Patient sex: M
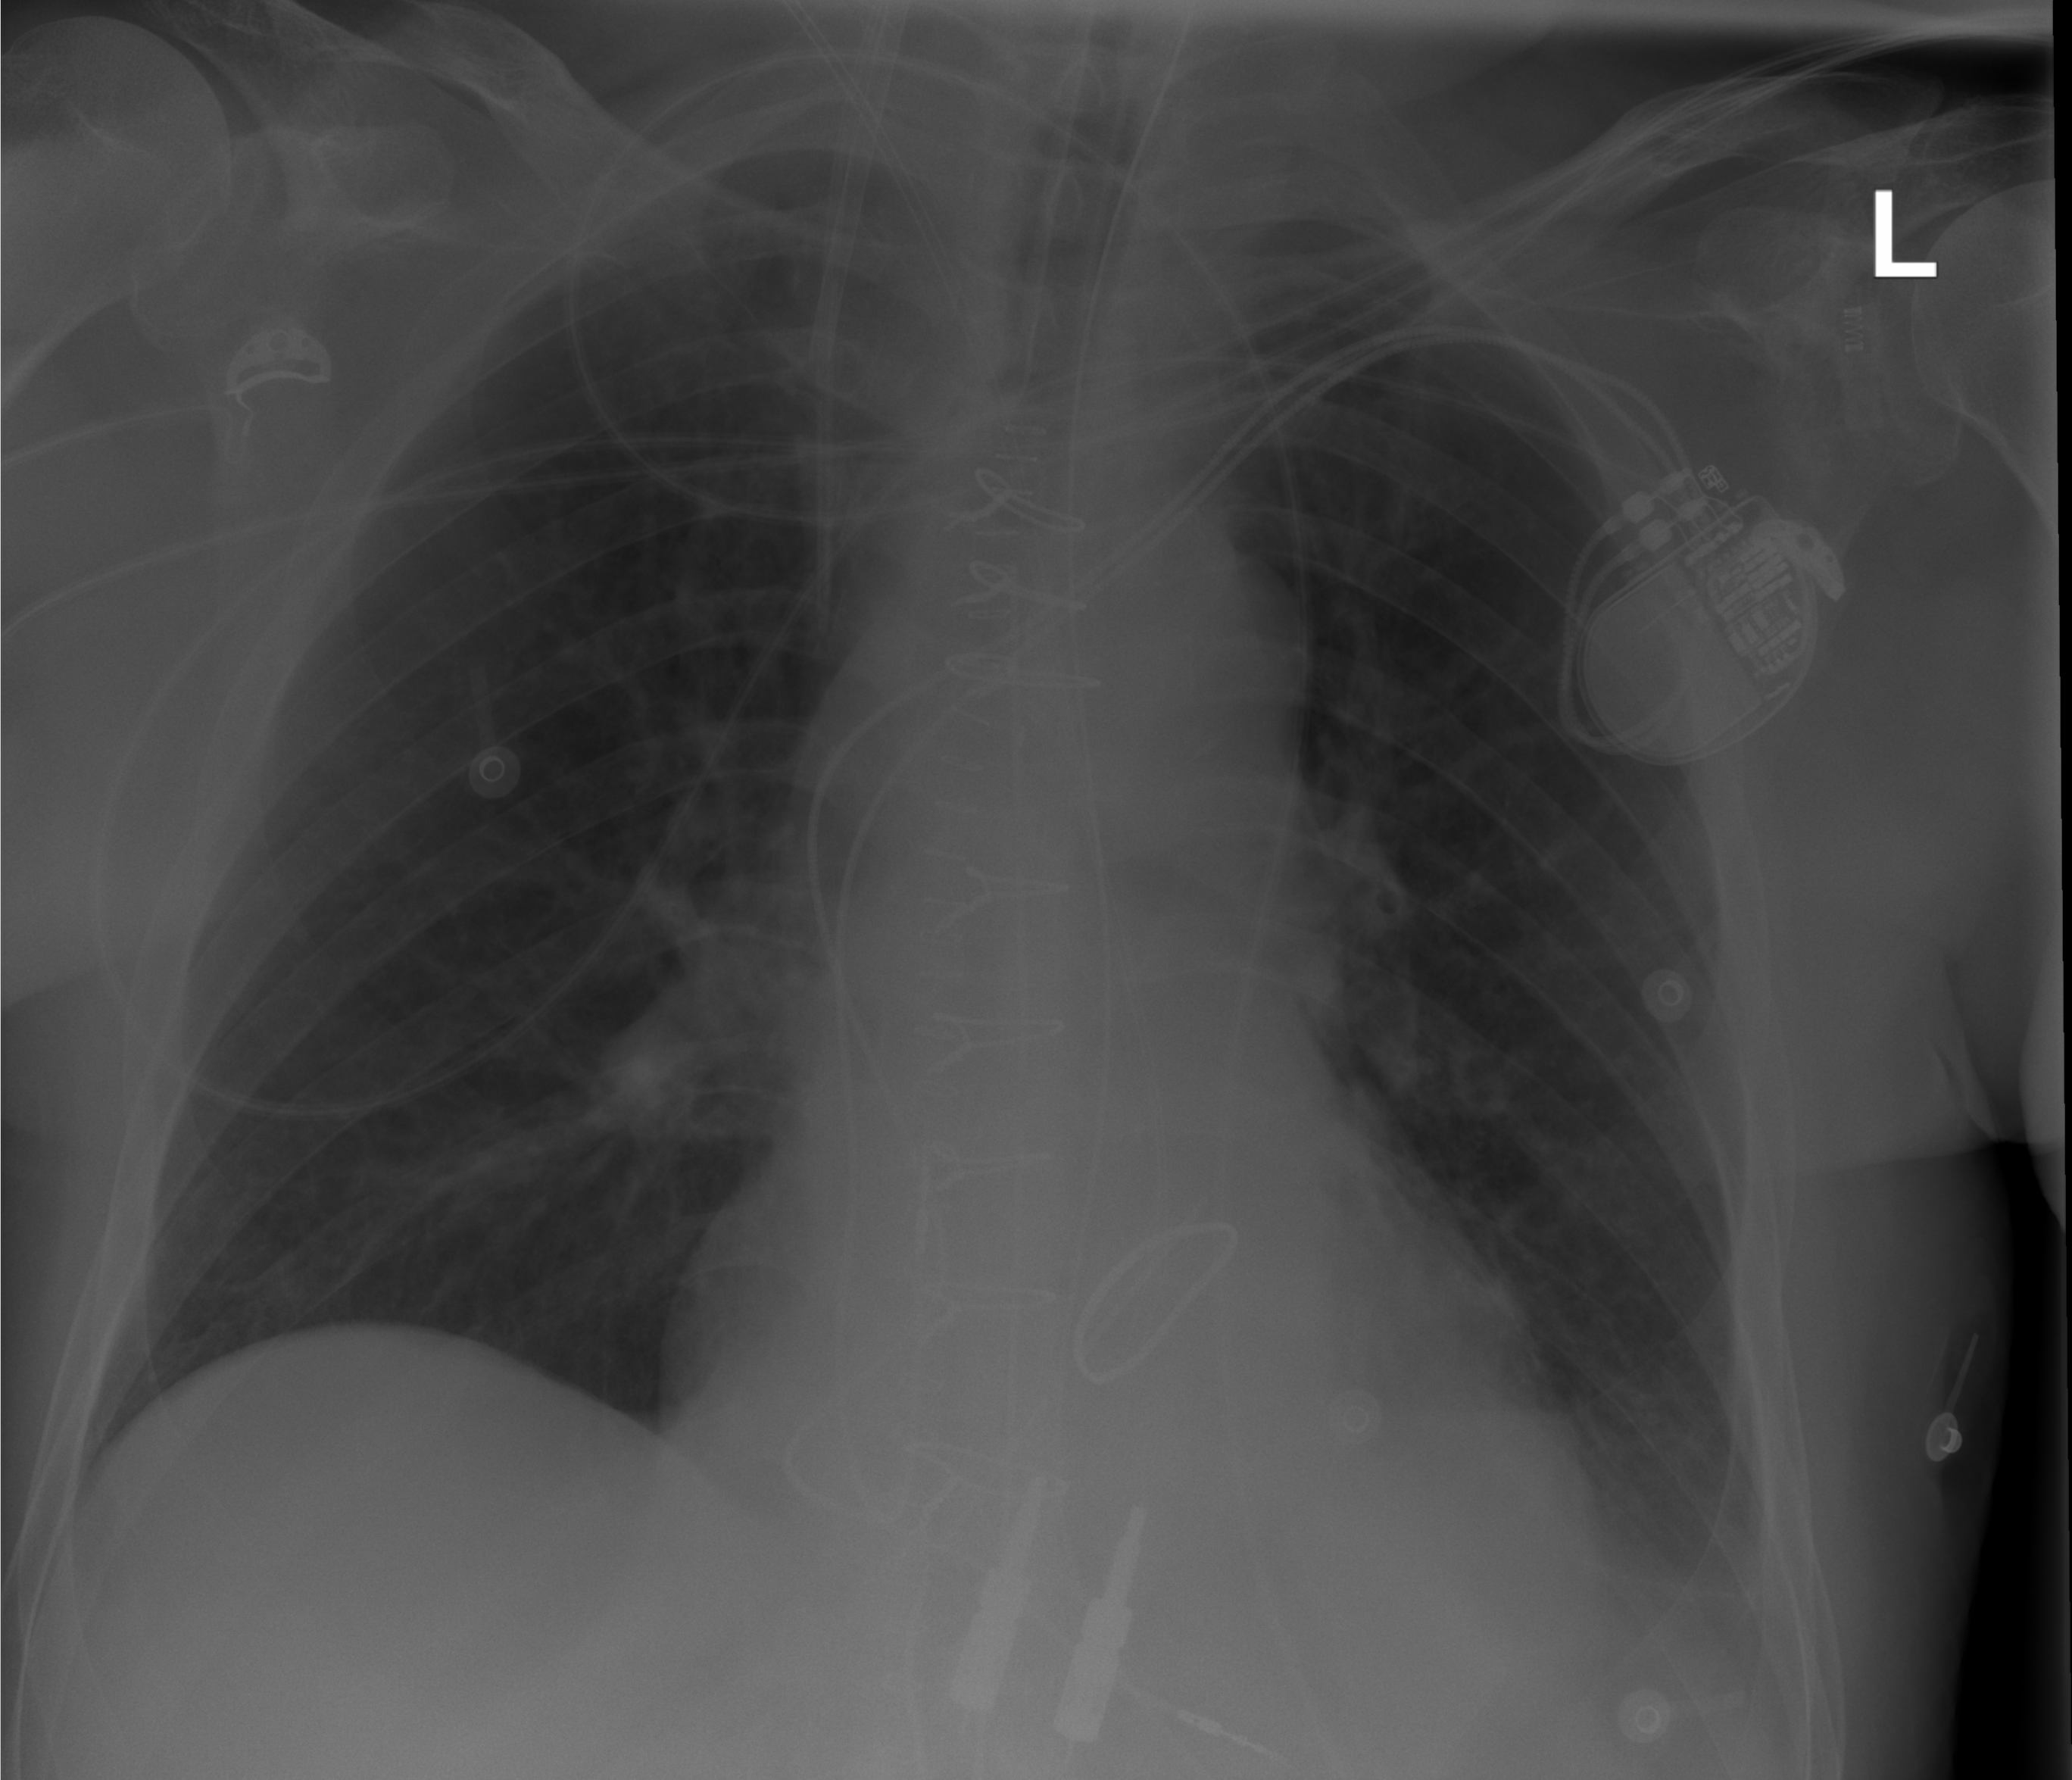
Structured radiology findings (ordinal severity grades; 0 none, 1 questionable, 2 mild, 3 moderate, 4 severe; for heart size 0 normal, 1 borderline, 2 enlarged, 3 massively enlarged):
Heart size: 1
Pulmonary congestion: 0
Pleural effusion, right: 0
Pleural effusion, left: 2
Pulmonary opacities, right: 0
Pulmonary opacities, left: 0
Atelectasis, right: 0
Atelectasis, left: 2